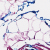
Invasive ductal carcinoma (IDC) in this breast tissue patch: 0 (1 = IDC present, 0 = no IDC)